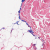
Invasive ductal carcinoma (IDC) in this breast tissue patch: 0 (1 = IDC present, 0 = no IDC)